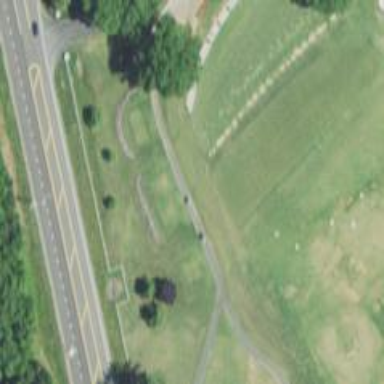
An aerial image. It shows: Service road used as golf cart path.